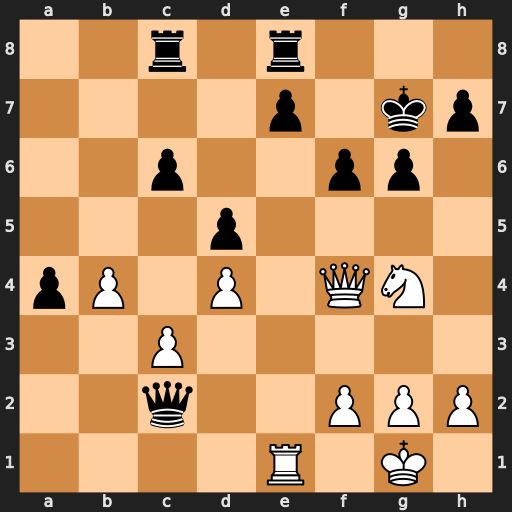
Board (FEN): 2r1r3/4p1kp/2p2pp1/3p4/pP1P1QN1/2P5/2q2PPP/4R1K1
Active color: w
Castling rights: -
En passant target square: -
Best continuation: Rxe7+ Rxe7 Qxf6+ Kg8 Nh6#